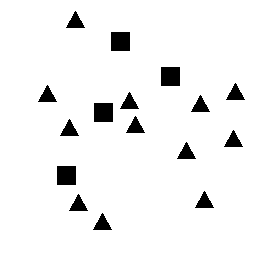
Squares: 4
Triangles: 12
Stars: 0
Total shapes: 16